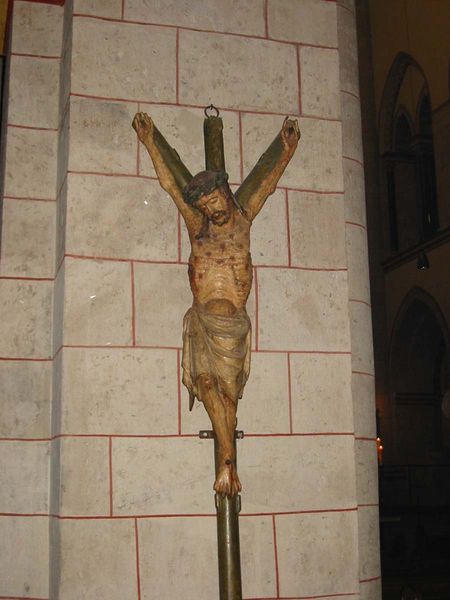
Titel: Quirinus-Münster in Neuss (St. Quirin)
Künstler: Wolbero
Standort: Neuss, Quirinus-Münster (EU - D - NRW)
Schlagwörter: haut, braun, holz, rot, tuch, wand, arme, gesicht, stein, steine, tod, trauer, kirche, mauer, church, faltenwurf, nagel, dünn, punkte, blut, dürr, kreuz, rippen, fuge, ausgestreckt, christus, jesus, kreuzigung, wunden, leid, gekreuzigt, dornenkrone, cross, gekreuzigter, kummer, dreinageltypus, hurt, sadness, nails, gekreuzigt+